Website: crate-barrel
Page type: account-selection
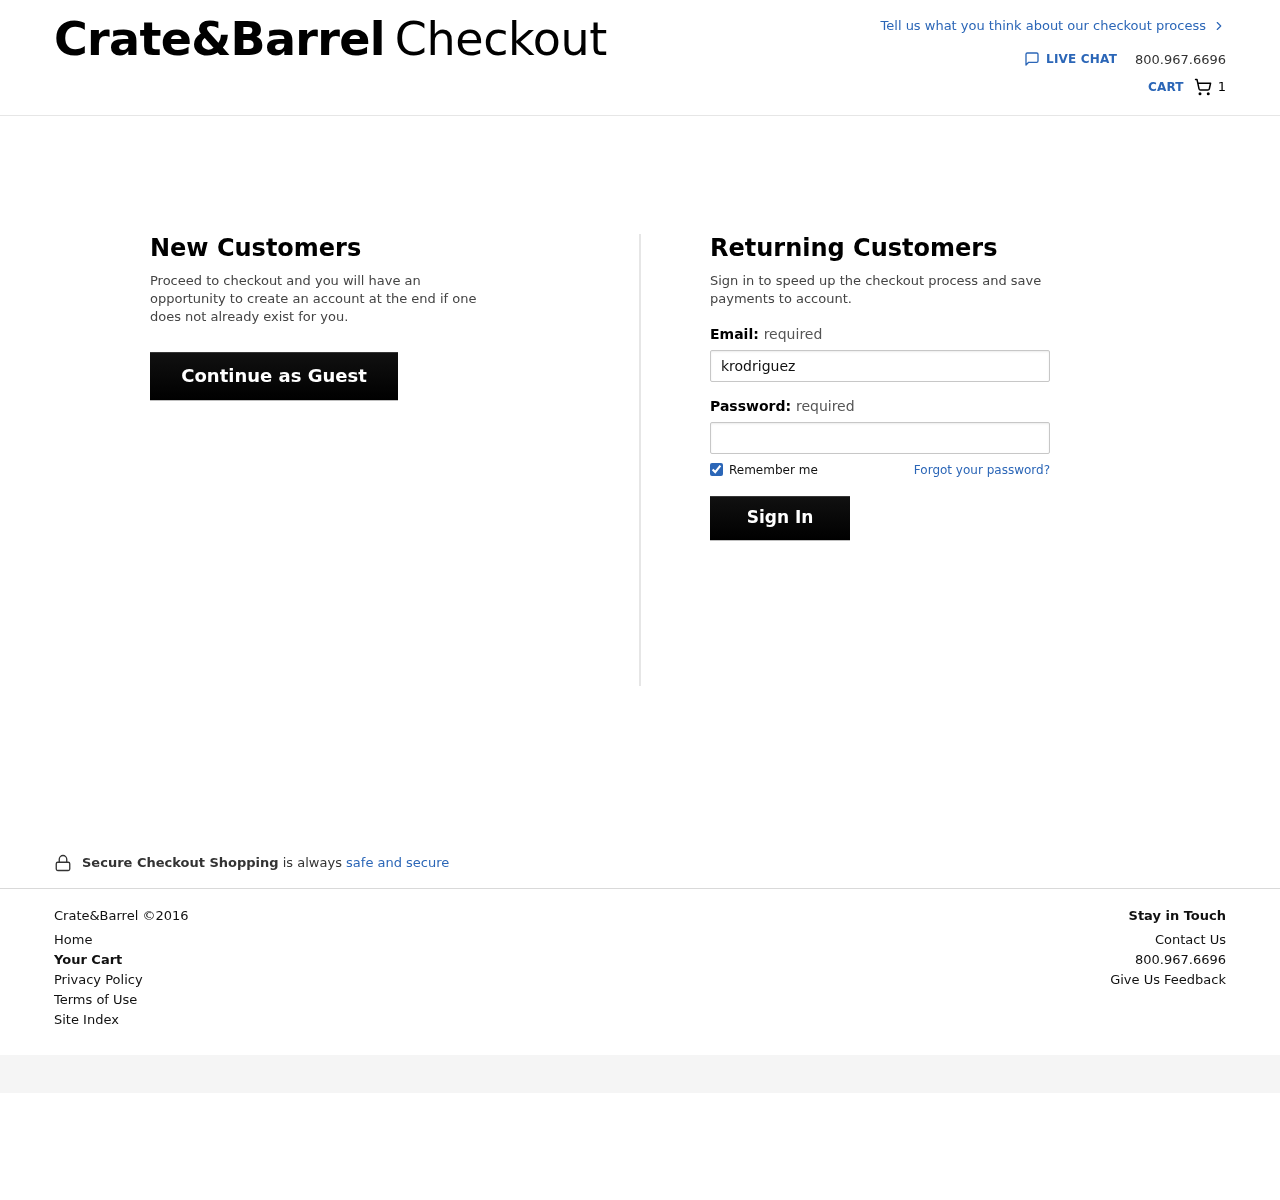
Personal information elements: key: PII_EMAIL
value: krodriguez@yahoo.com
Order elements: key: ORDER_NUM_ITEMS
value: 1